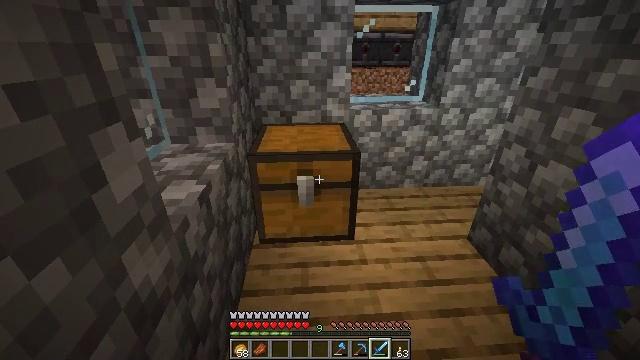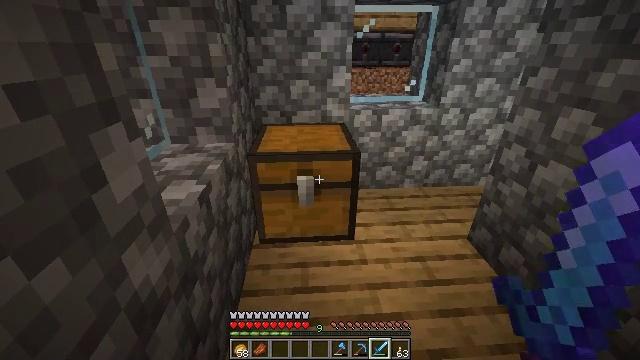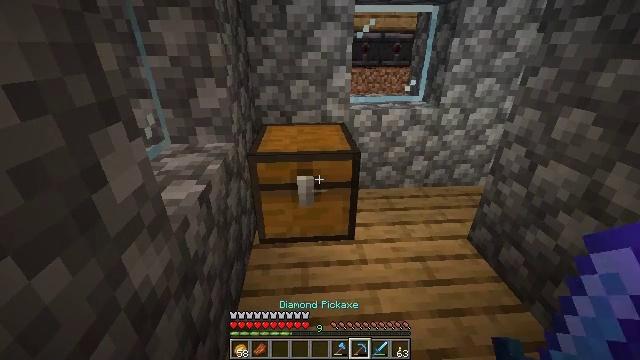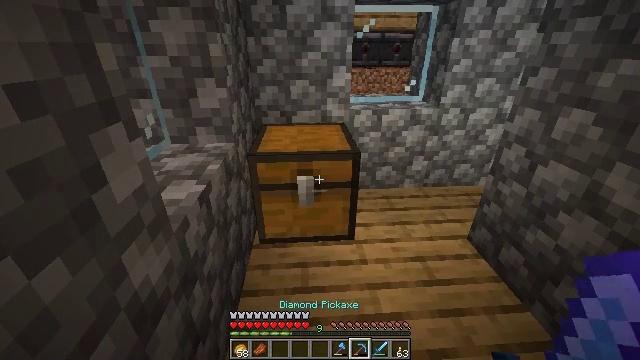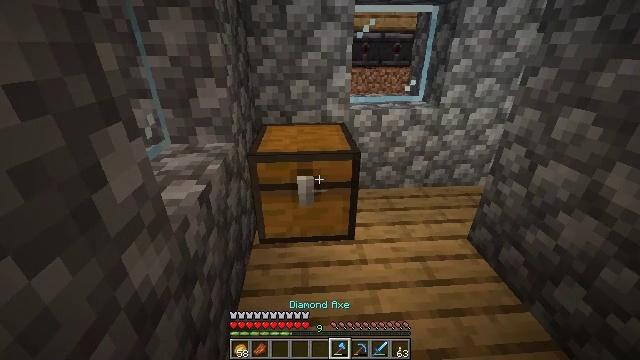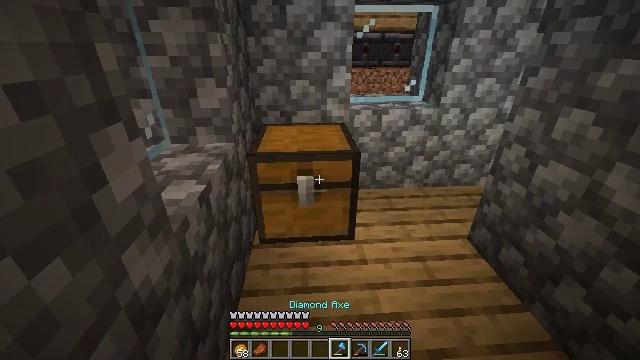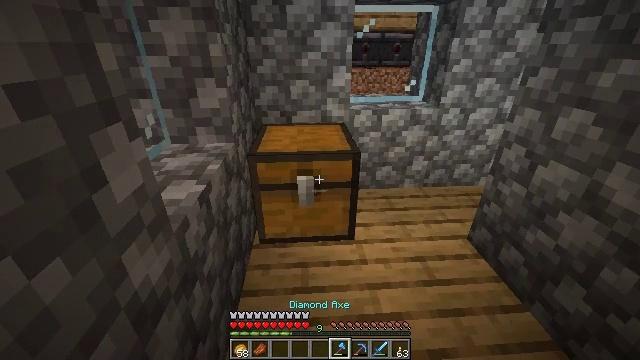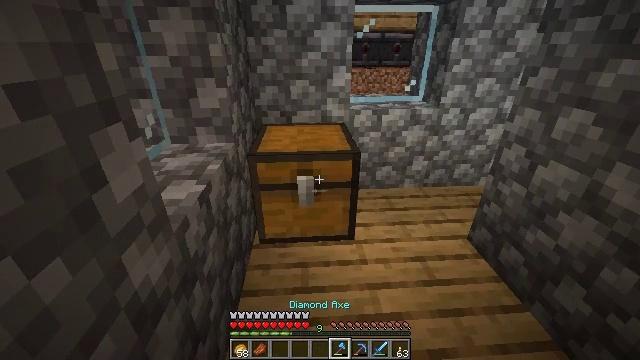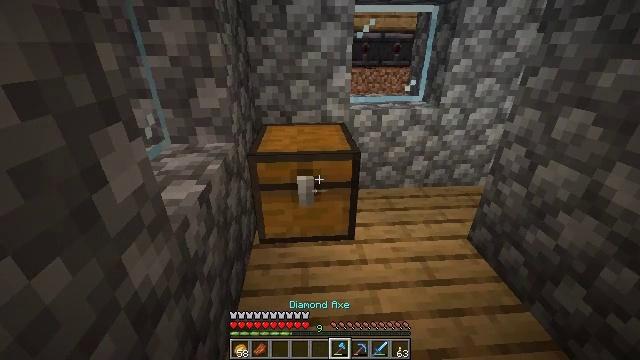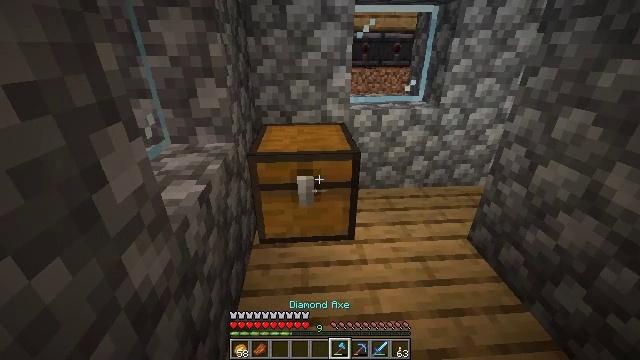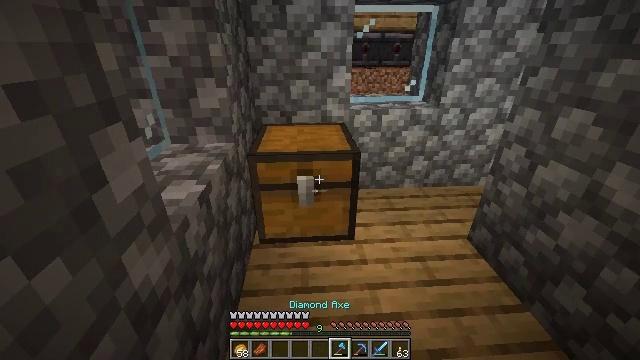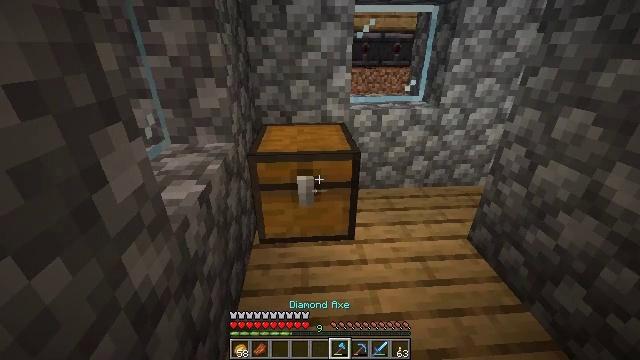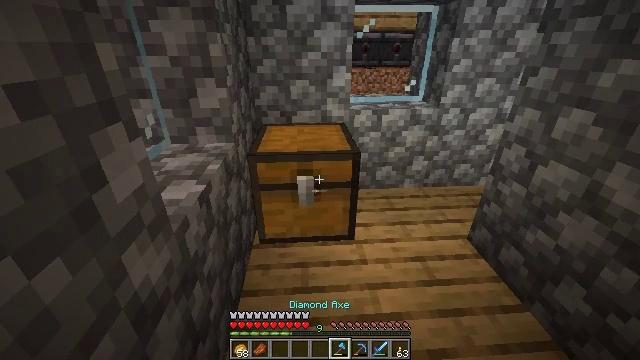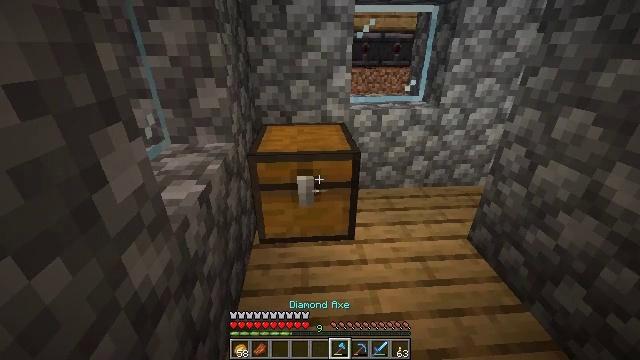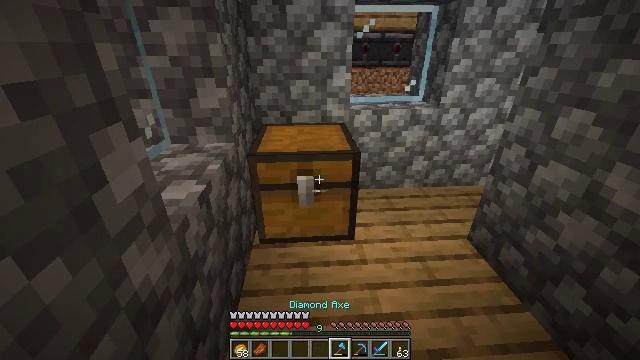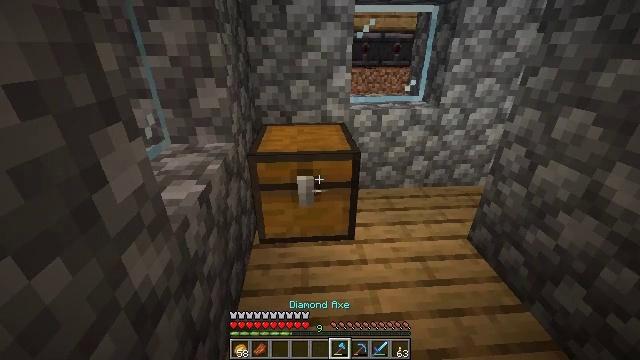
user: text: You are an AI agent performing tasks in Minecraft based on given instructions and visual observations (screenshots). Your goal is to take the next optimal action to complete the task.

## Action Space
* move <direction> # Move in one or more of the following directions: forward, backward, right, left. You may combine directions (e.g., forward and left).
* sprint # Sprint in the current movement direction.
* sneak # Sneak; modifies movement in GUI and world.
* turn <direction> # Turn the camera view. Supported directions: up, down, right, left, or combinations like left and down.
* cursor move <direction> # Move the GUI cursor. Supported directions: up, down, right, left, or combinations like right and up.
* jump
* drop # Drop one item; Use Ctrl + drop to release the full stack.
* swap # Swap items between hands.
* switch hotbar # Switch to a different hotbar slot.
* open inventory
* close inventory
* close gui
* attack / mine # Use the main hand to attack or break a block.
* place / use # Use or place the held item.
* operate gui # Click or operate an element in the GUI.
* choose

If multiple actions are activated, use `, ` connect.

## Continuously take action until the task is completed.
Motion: motion action
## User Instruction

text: Mine a chest to move it.
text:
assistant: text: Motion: no_op
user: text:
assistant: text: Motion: no_op
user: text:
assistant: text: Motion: no_op
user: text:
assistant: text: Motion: no_op
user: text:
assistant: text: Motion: no_op
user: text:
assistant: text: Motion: no_op
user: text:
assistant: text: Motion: no_op
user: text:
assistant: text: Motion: no_op
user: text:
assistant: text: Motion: no_op
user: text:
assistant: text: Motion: no_op
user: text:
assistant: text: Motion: no_op
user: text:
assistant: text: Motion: no_op
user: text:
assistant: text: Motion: no_op
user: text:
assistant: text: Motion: no_op
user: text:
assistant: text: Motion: no_op
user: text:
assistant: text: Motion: attack / mine
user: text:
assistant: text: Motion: attack / mine
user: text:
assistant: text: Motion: attack / mine
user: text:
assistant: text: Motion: attack / mine
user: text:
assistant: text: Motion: attack / mine
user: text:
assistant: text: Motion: attack / mine
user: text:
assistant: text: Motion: attack / mine
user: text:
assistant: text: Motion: attack / mine